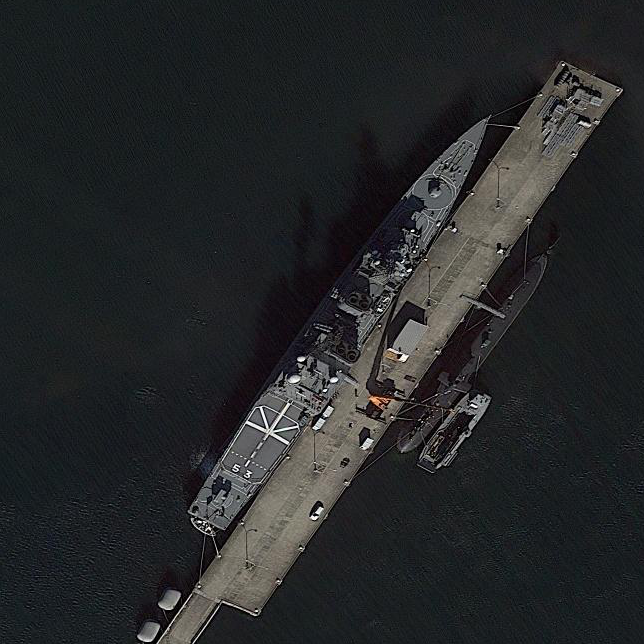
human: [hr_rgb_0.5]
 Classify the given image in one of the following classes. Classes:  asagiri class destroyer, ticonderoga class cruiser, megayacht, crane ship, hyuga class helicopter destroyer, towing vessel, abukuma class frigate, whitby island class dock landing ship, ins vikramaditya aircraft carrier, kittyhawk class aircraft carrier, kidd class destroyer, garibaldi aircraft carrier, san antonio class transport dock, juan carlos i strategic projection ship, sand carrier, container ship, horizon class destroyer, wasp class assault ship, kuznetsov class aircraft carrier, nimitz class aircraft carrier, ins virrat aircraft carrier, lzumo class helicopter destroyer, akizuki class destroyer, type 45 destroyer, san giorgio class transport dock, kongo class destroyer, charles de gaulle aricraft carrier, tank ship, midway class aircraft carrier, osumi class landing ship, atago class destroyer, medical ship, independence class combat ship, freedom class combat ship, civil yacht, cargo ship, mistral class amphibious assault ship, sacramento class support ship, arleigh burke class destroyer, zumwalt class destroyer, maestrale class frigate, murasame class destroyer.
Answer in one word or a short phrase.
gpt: Asagiri class destroyer